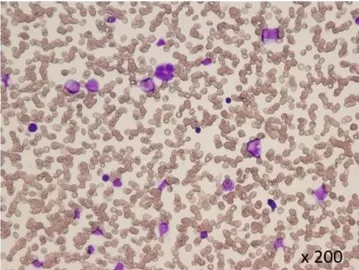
Bone marrow aspiration at diagnosis (A,B). Hypocellular bone marrow with 14% blasts and dysplasia in all cell lineages (May-Giemsa).
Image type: pathology (giemsa)